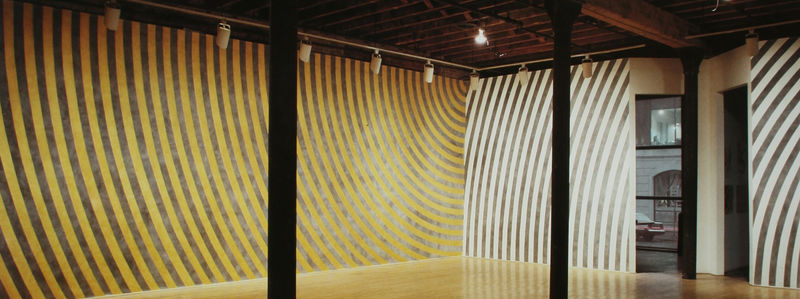
Titel: Installation Rhona Hoffman Gallery, Chicago - Arcs
Künstler: Sol Lewitt
Standort: Chicago
Institution: Privatsammlung
Schlagwörter: weiß, gelb, fenster, grau, lampe, lampen, licht, raum, schwarz, tür, wand, parkett, linien, auto, streifen, balken, scheune, schraffur, sol, lewitt, gebälk, sol lewitt, rauminstallation